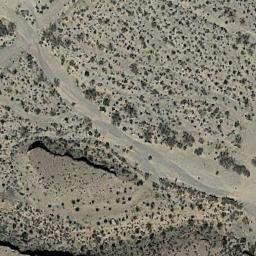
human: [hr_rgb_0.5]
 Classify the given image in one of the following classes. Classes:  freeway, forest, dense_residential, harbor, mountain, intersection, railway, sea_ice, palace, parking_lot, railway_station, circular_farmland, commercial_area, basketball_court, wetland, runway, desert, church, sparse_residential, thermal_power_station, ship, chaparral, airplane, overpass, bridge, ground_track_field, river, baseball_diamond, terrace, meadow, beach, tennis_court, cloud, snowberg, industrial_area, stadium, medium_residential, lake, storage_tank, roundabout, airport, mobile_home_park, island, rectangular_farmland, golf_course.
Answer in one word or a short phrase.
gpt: chaparral